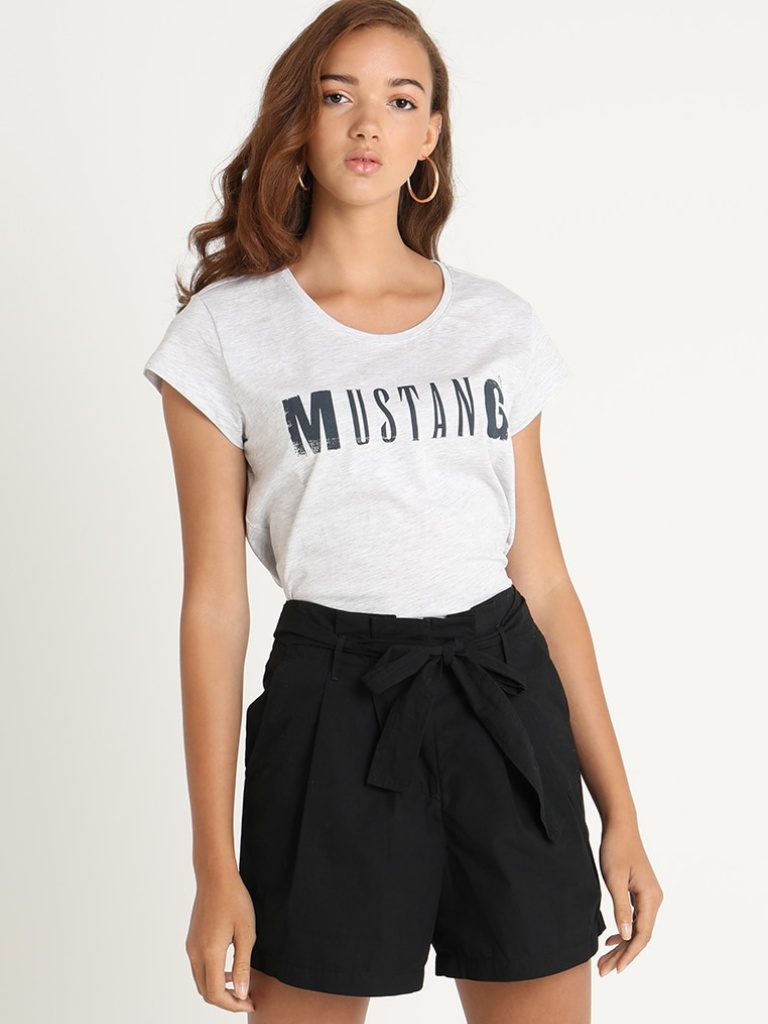
cotton tight short sleeve hip length French Tucked crew t-shirt